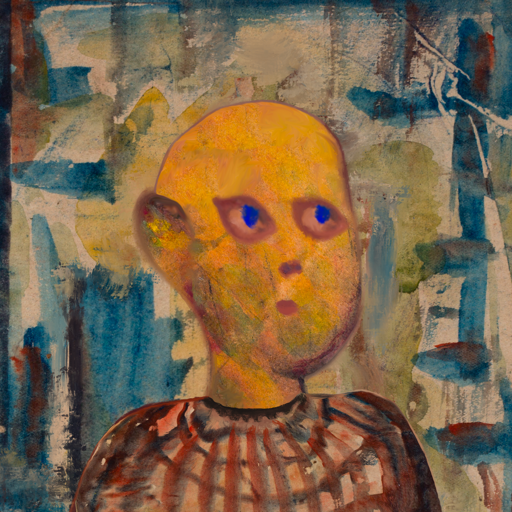
Background: Orphan, Head And Neck Side: Gypsy_Mother, Face Side: Mother_And_Son_Mother, Bust: Orphan, Hair Side: Blank, Head Accessory: Blank, Second Necklace: Blank, Necklace: Blank, Baby: Blank